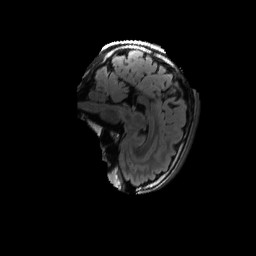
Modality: FLAIR
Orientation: sagittal
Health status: ill
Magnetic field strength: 3 T